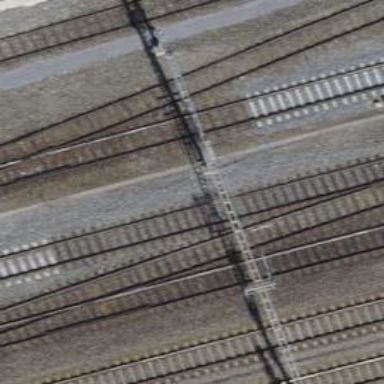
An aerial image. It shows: Siding railway track with electrified contact line.